Question: I'm having an issue that so far I cannot find a solution to. I am adding a new feature to my app and wish to add a second UIBarButtonItem on the left side of my UINavigationBar. For some reason iOS 7 takes this as a button1, grandCanyon, button2. I cannot find any way to remove the ridiculous spacing between these two buttons, which is also causing my title to be out of alignment. Can anyone help!? Is there a solution to this!?

Code:
'''
UIBarButtonItem *firstButton = [[UIBarButtonItem alloc] initWithImage:[UIImage imageNamed:@"firstButton"] style:UIBarButtonItemStylePlain target:self action:@selector(showSettings)];
UIBarButtonItem *secondButton = [[UIBarButtonItem alloc] initWithImage:[UIImage imageNamed:@"secondButton"] style:UIBarButtonItemStylePlain target:self action:@selector(showAttachments)];
[self.navigationItem setLeftBarButtonItems:[NSArray arrayWithObjects:firstButton, secondButton, nil]];
'''
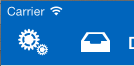
Answer: Think I've managed to sort out the problem using a custom view as shown below, it's not perfect (selection dims the buttons darker rather than lighter for example) but I'll try fixing that tomorrow. Just glad my headache is over! Thank you for your help, it lead me to a few new approaches I didn't try.
'''
UIImage *firstButtonImage = [UIImage imageNamed:@"firstButton"];
firstButtonImage = [firstButtonImage imageWithRenderingMode:UIImageRenderingModeAlwaysTemplate];
UIButton *firstButton = [[UIButton alloc] initWithFrame:CGRectMake(0, 0, 35, 35)];
[firstButton setImage:firstButtonImage forState:UIControlStateNormal];
[firstButton addTarget:self action:@selector(firstButtonPressed) forControlEvents:UIControlEventTouchUpInside];
UIImage *secondButtonImage = [UIImage imageNamed:@"secondButton"];
secondButtonImage = [secondButtonImage imageWithRenderingMode:UIImageRenderingModeAlwaysTemplate];
UIButton *secondButton = [[UIButton alloc] initWithFrame:CGRectMake(45, 0, 35, 35)];
[secondButton setImage:secondButtonImage forState:UIControlStateNormal];
[secondButton addTarget:self action:@selector(secondButtonPressed) forControlEvents:UIControlEventTouchUpInside];
UIView *leftBarItemsView = [[UIView alloc] initWithFrame:CGRectMake(0, 0, 80, 35)];
[leftBarItemsView addSubview:firstButton];
[leftBarItemsView addSubview:secondButton];
UIBarButtonItem *leftBarItem = [[UIBarButtonItem alloc] initWithCustomView:leftBarItemsView];
[self.navigationItem setLeftBarButtonItems:[NSArray arrayWithObject:leftBarItem]];
'''